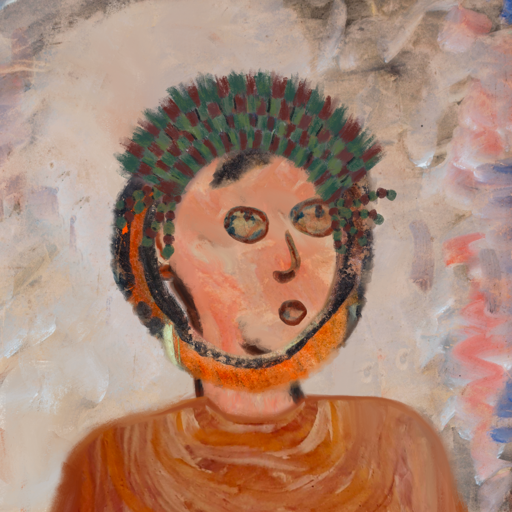
Background: Roy_Bahadur, Head And Neck Side: Roy_Bahadur, Face Side: Orphan, Bust: Pious_Lady, Hair Side: Childish, Head Accessory: After_Raid_Crown, Second Necklace: Blank, Necklace: Blank, Baby: Blank